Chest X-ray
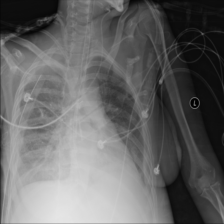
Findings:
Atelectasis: negative
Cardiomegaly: negative
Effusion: positive
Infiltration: positive
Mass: negative
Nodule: negative
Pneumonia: negative
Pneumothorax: negative
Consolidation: negative
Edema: negative
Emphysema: negative
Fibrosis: negative
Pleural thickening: negative
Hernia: negative